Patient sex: M
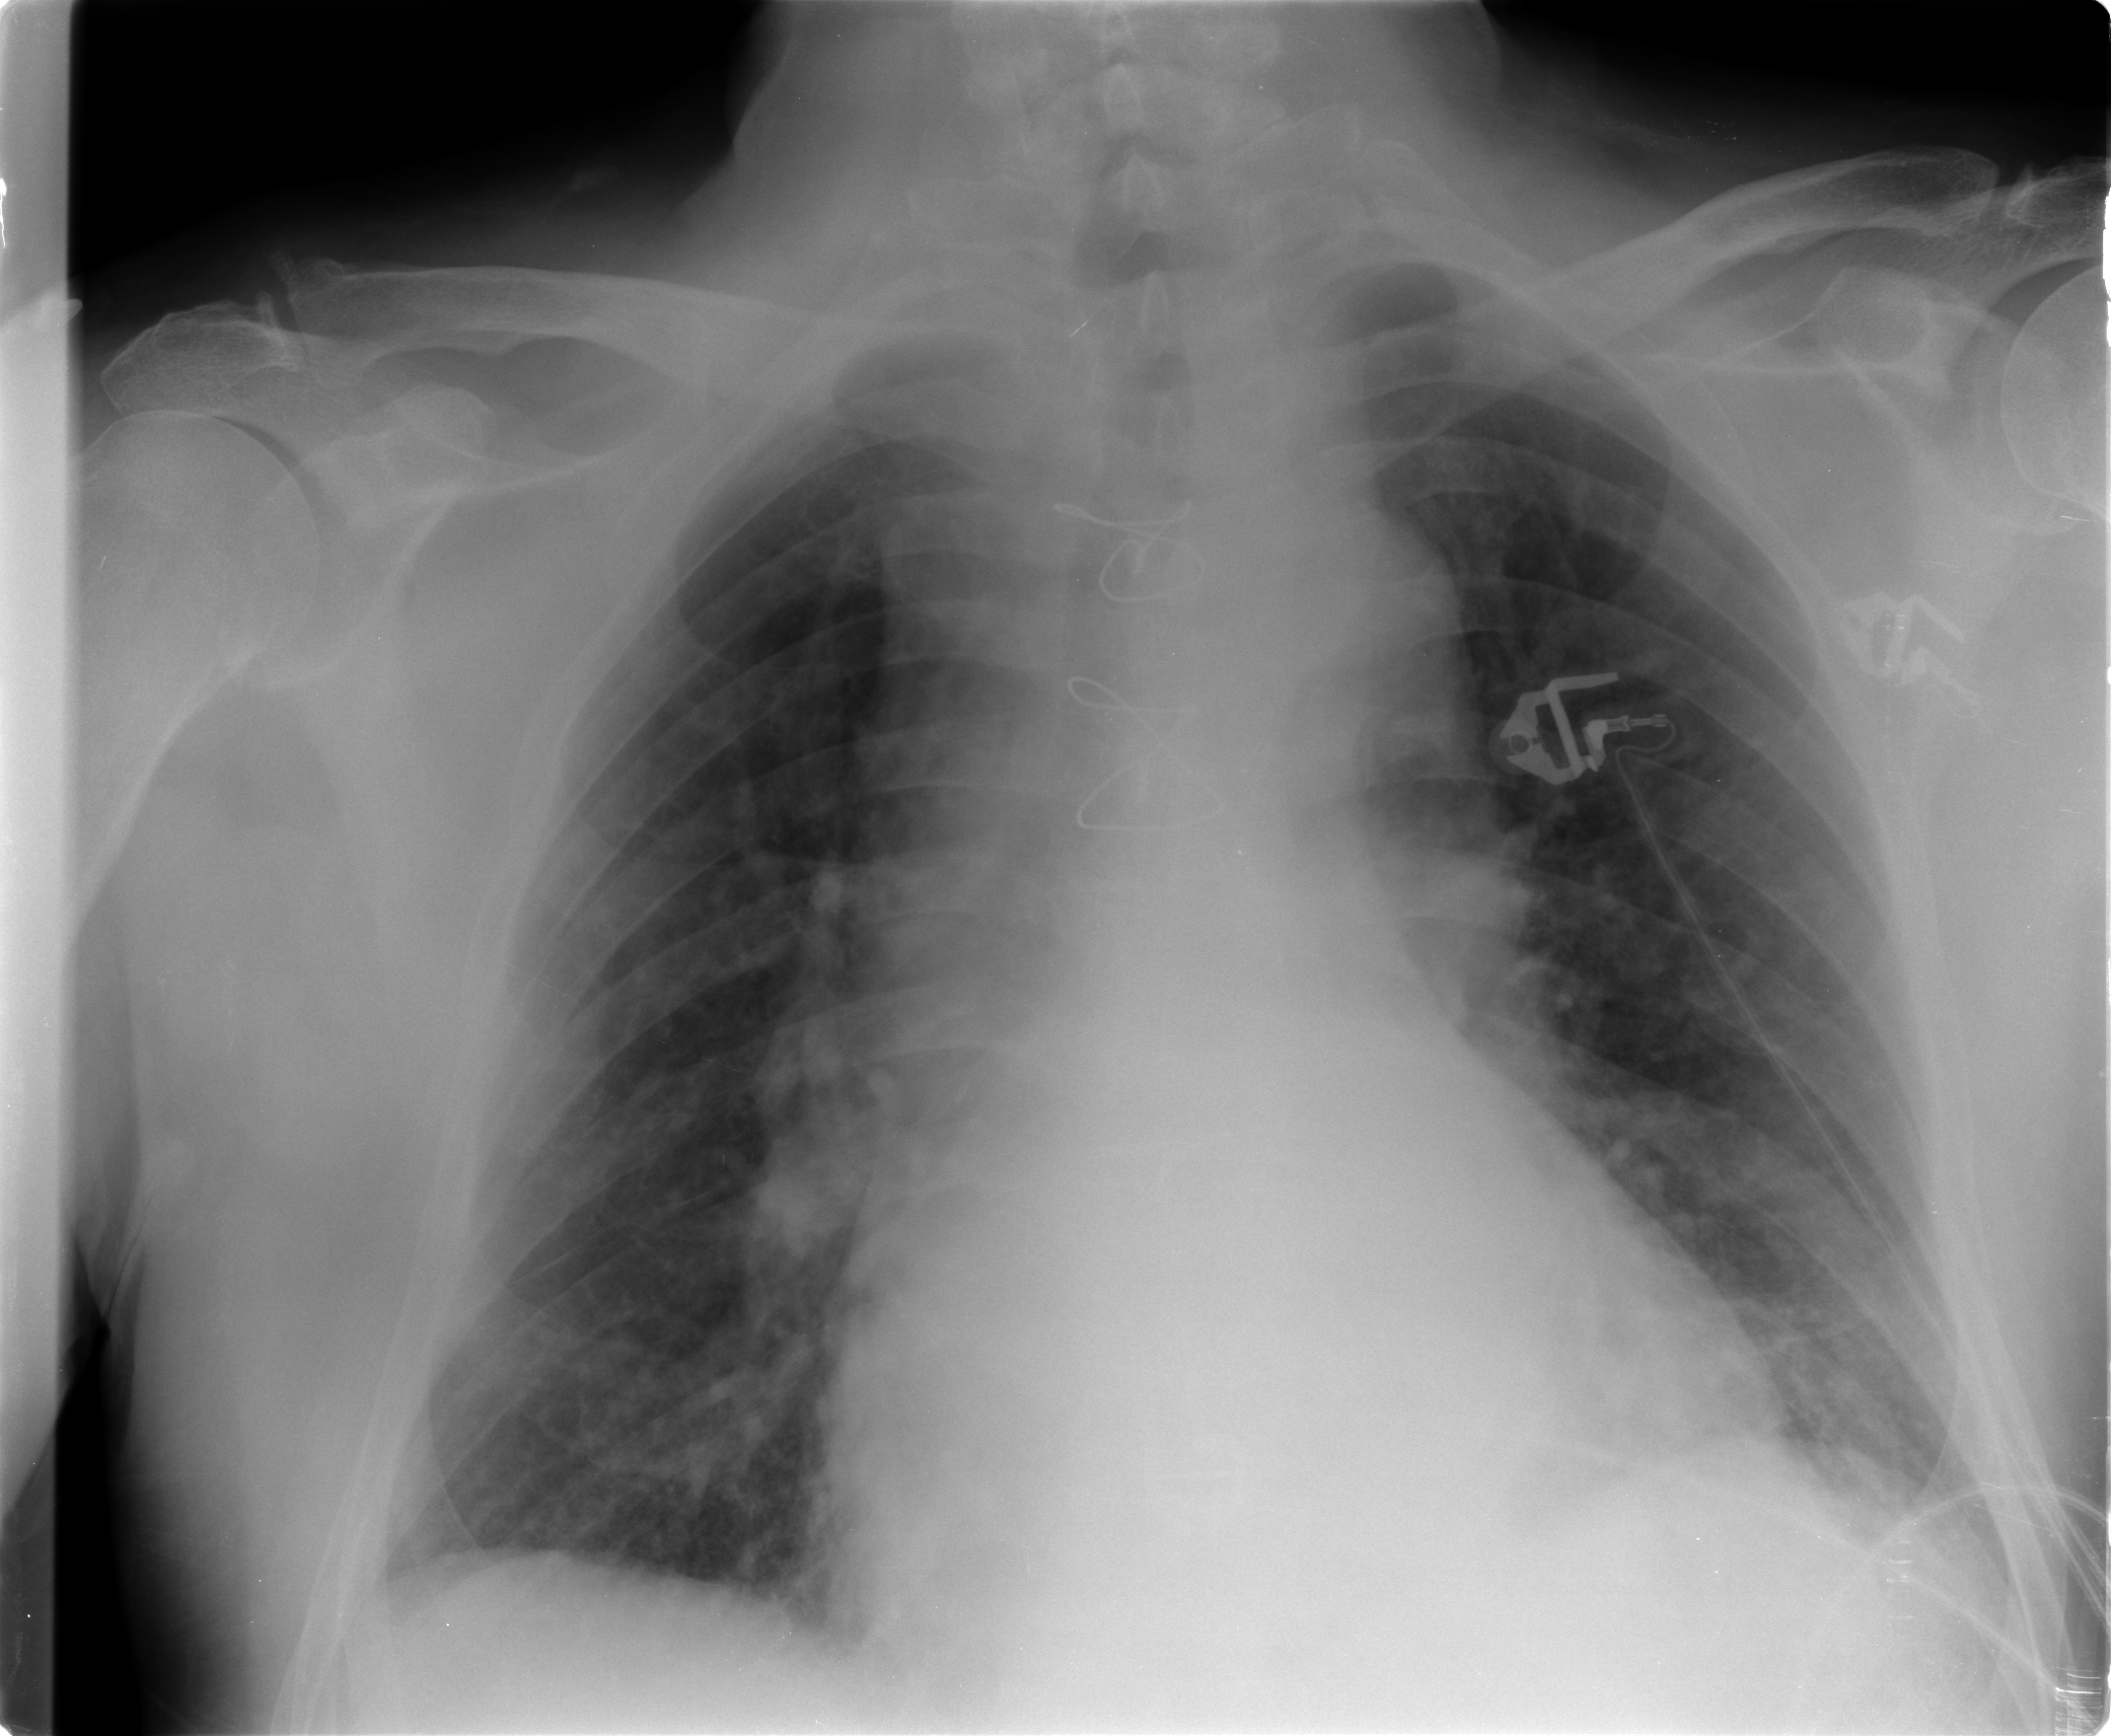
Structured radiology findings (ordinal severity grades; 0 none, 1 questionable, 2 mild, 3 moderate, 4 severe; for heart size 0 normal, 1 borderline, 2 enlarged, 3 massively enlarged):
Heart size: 2
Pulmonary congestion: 2
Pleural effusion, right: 0
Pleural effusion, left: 1
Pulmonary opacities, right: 0
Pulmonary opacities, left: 0
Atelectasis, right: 0
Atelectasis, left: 2